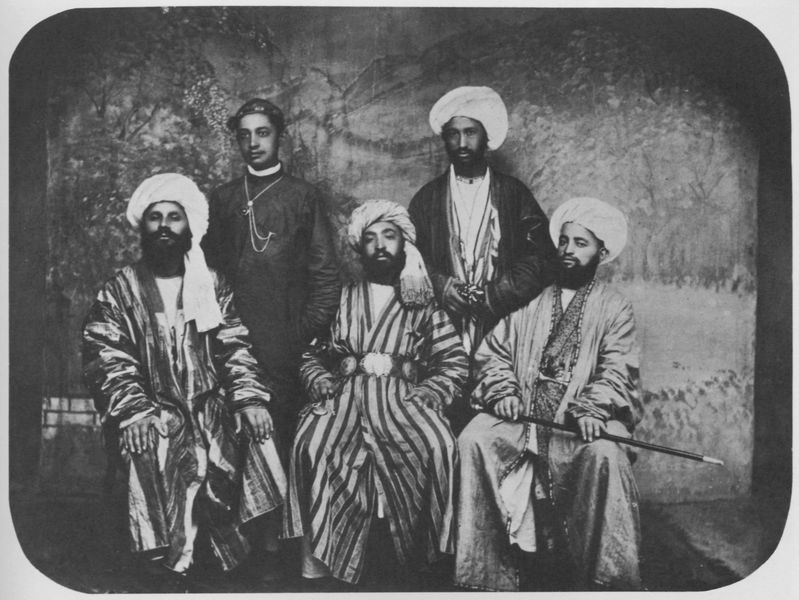
Titel: Turkmenische Würdenträger in Merw.
Künstler: Russischer Photograph
Standort: Paris
Institution: Société de Géographie Française
Schlagwörter: gruppe, hand, mann, weiß, landschaft, menschen, sitzen, grau, kleider, licht, männer, schwarz, gürtel, wiese, teppich, bart, bärte, kappe, mütze, stehen, vollbart, bild, bildnis, fünf, gruppenporträt, hände, portrait, porträt, vorhang, gewand, reich, sitzend, stehend, gewänder, seide, stock, kopfbedeckung, gehstock, stab, kette, mauer, bischof, soldaten, ornamente, atelier, gestreift, streifen, foto, fotografie, photographie, gemalt, orient, orientalisch, asien, schwarz weiss, schwert, säbel, ketten, soldat, waffe, degen, gruppenbild, bekleidung, photo, prister, dolch, krieger, brüder, turban, wandbehang, arabien, islam, persien, aufnahme, gläubig, araber, marokko, turbane, sultan, christ, kaftan, atelieraufnahme, inder, moslems, muslime, sultane, afganistan, aba, burnus, ethnologie, oriantalisch, parkistan, schah